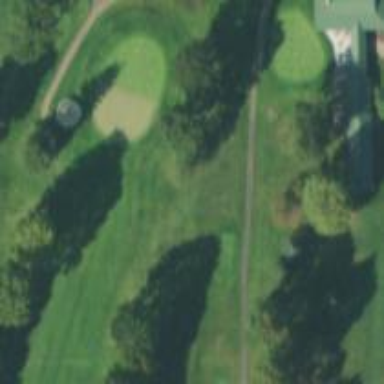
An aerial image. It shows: Path for both roads and golfers.